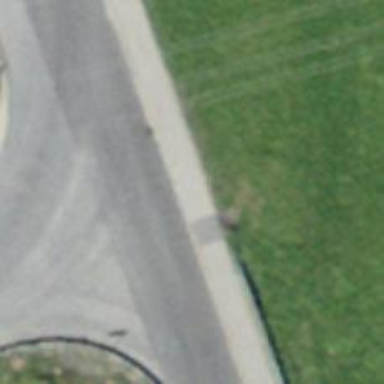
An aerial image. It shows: Unmarked crossing on asphalt footway.